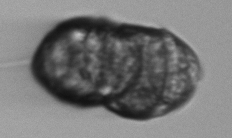
Label: Margalefidinium